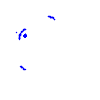
Particle: proton